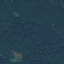
Land use / land cover: Forest